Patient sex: F
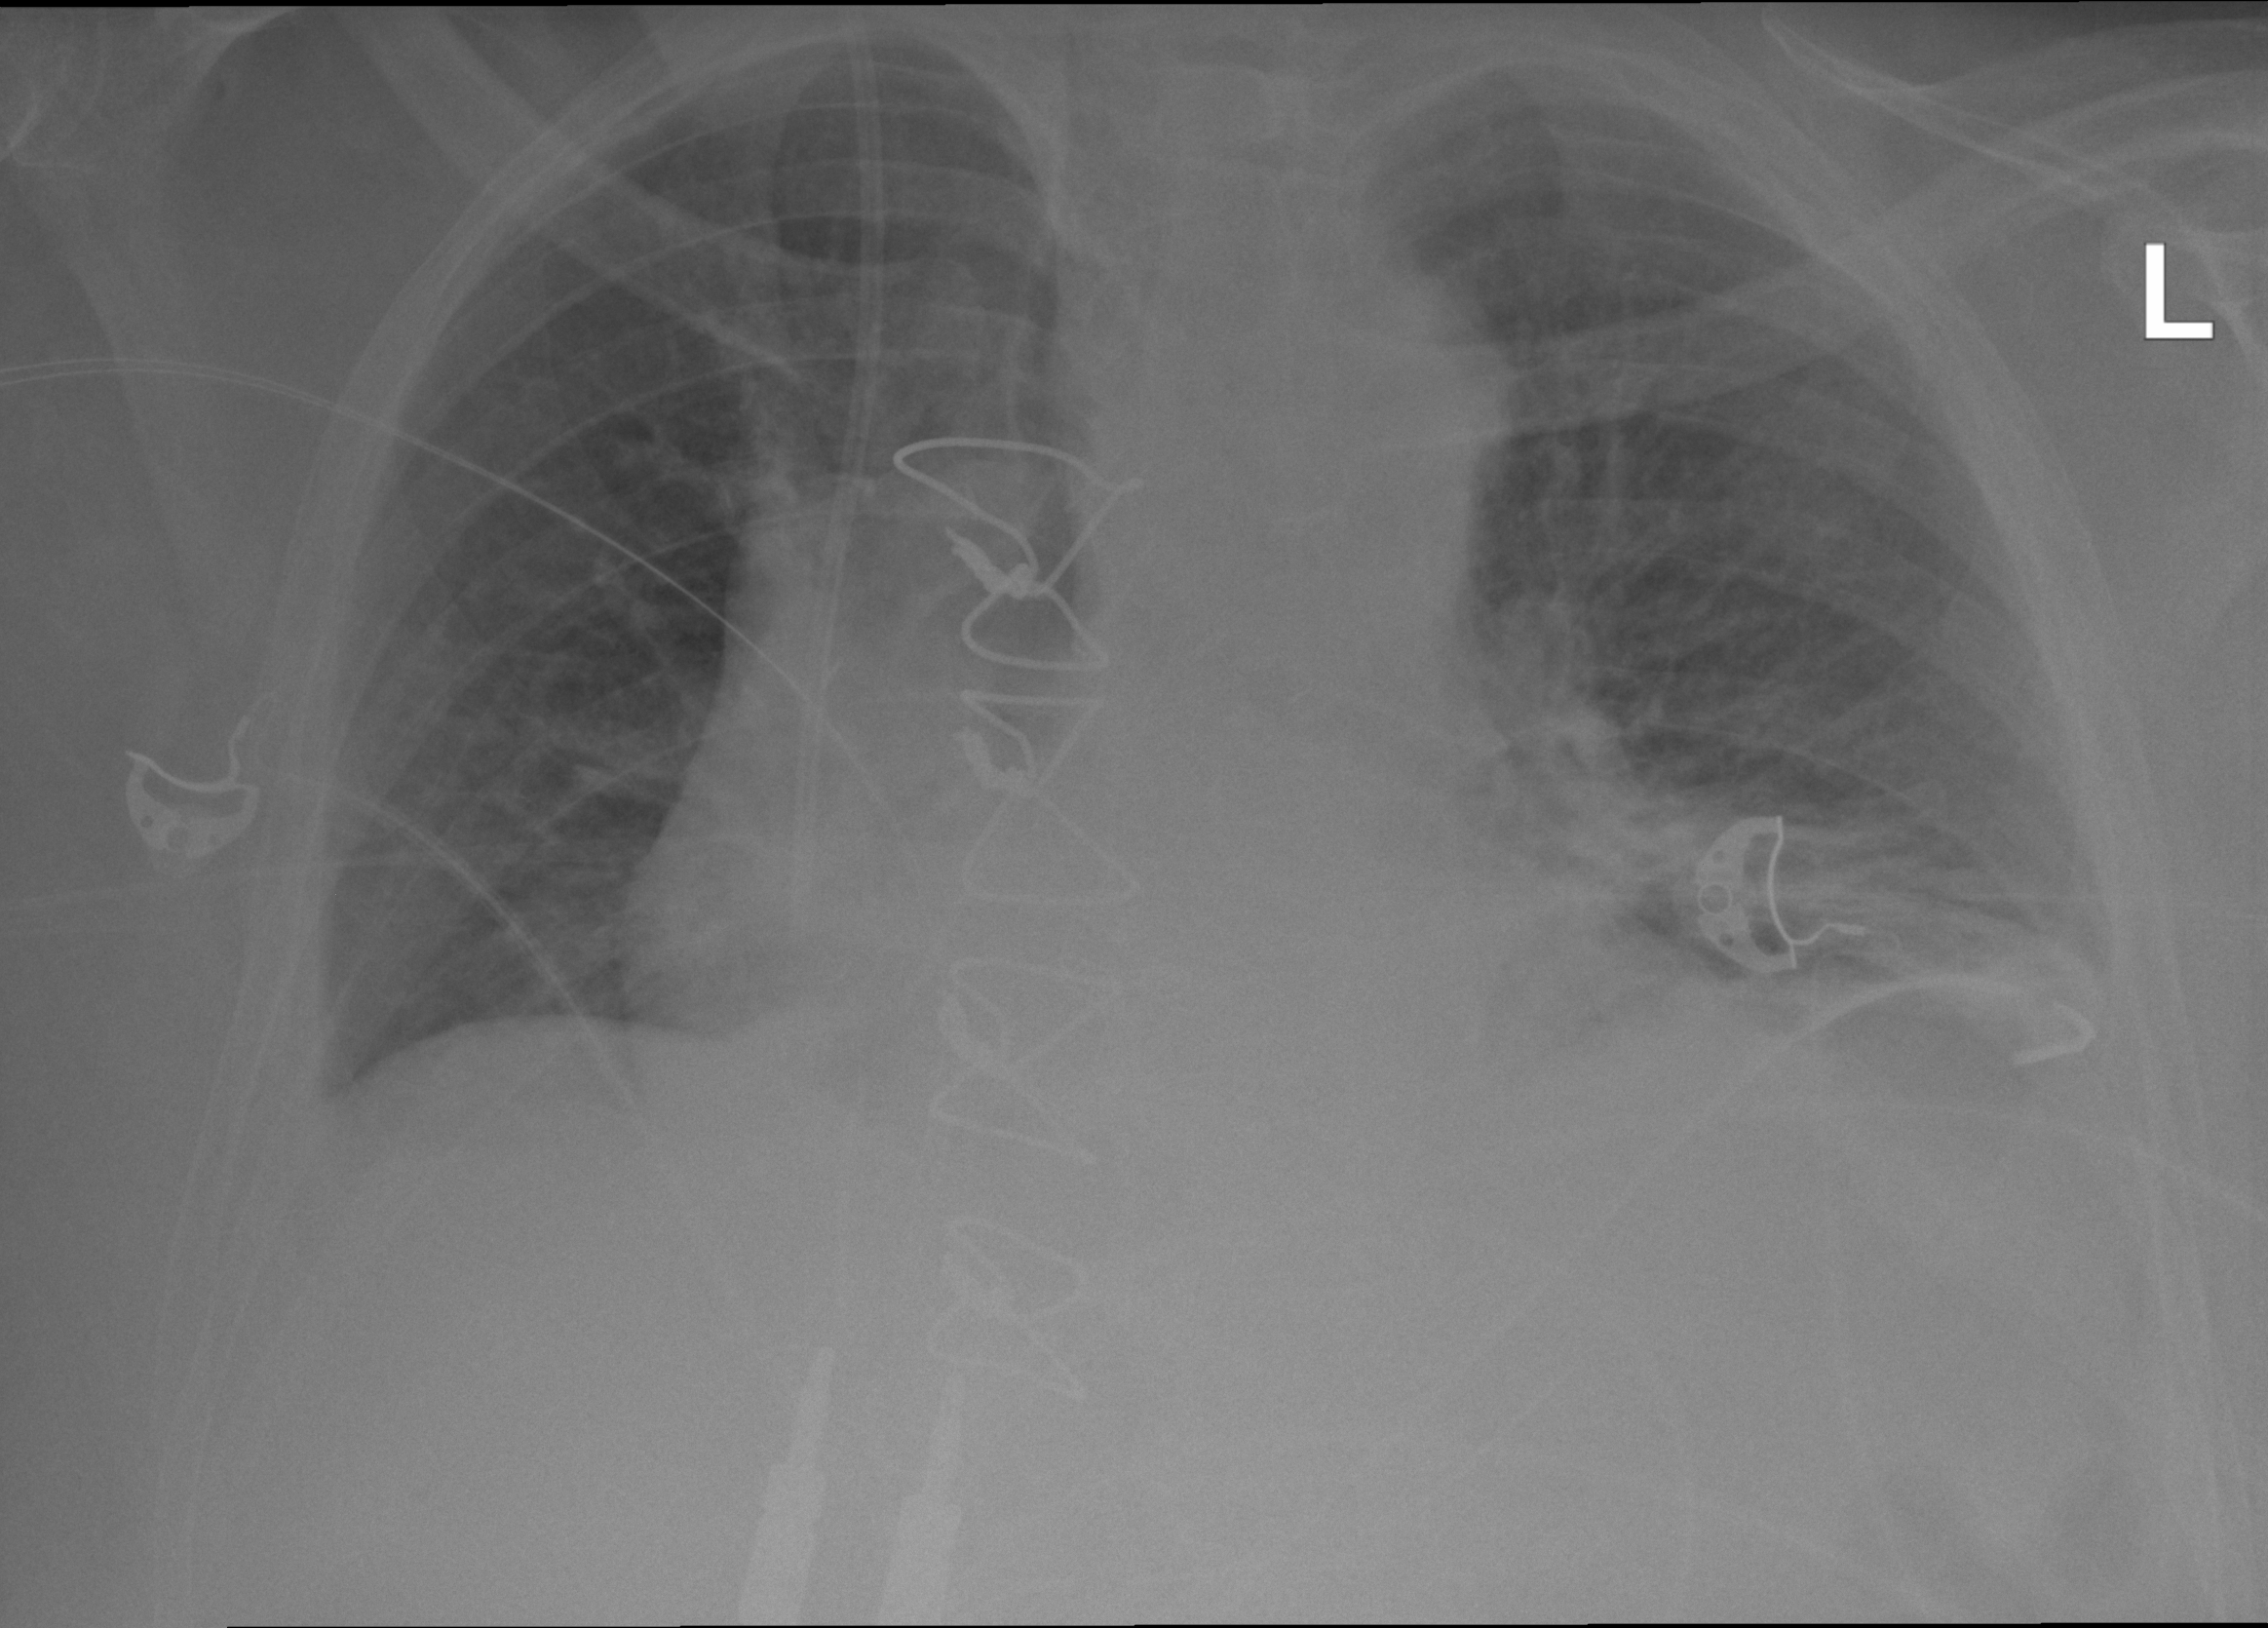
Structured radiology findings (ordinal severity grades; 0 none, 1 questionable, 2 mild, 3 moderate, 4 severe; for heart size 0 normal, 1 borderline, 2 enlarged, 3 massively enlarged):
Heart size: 2
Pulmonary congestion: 2
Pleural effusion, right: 1
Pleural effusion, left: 2
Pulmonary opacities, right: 1
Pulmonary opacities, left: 1
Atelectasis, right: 2
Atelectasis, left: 2